Question: I need to convert a String to enum.
I followed the idea in <URL>
And this is my code:
'''
#ifndef ENUMPARSER_H
#define ENUMPARSER_H
#include <iostream>
#include <map>
#include <string>
enum MYENUM
{
VAL1,
VAL2
};
using namespace std;
template <typename T>
class EnumParser
{
map<string, T> enumMap;
public:
EnumParser();
T ParseEnum(const string &value)
{
map<string, T>::const_iterator iValue= enumMap.find(value);
if(iValue!=enumMap.end())
return iValue->second;
}
};
EnumParser<MYENUM>::EnumParser()
{
enumMap["VAL1"] = VAL1;
enumMap["VAL2"] = VAL2;
}
#endif // ENUMPARSER_H
'''
When tring to compile it I get the following errors:

I'm working on QT 4.8.
What is my mistake?
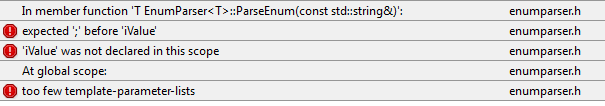
Answer: 'map<string, T>::const_iterator' is a dependent name, you need:
'''
typename map<string, T>::const_iterator iValue= enumMap.find(value);
'''
You can read more about the subject <URL>.